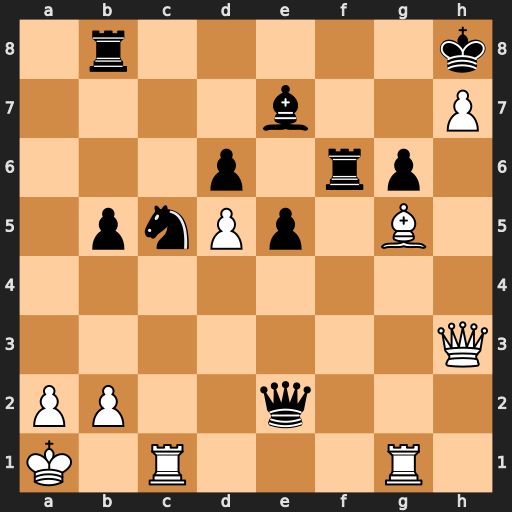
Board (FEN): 1r5k/4b2P/3p1rp1/1pnPp1B1/8/7Q/PP2q3/K1R3R1
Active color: w
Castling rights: -
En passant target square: -
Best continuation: Bxf6+ Bxf6 Rxg6